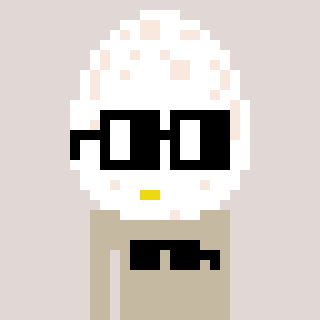
a pixel art character with square black glasses, a egg-shaped head and a bege-colored body on a warm background